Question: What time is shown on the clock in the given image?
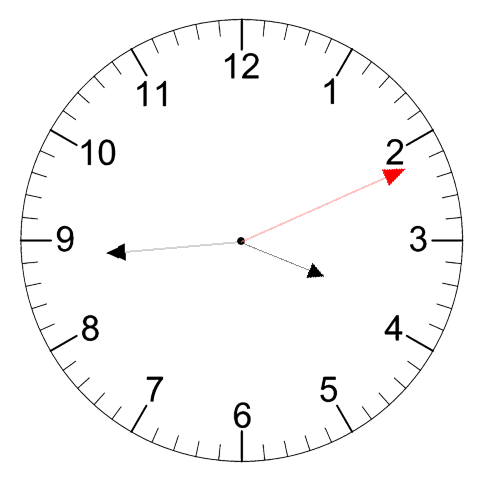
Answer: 03:44:11